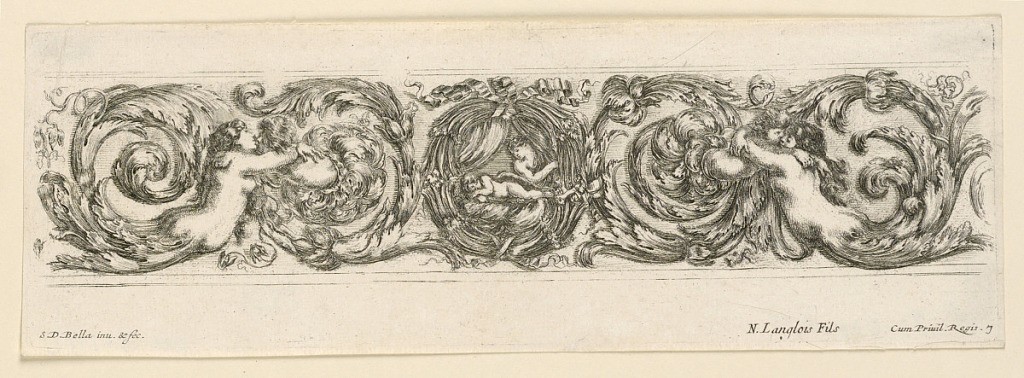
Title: Ornamenti di fregi e fogliami
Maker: Stefano della Bella, Italian, 1610–1664
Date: ca. 1648
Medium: Etching on paper
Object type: Print
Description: Plate 7